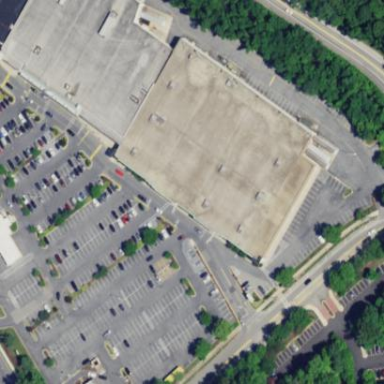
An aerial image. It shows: Retail building housing supermarket.